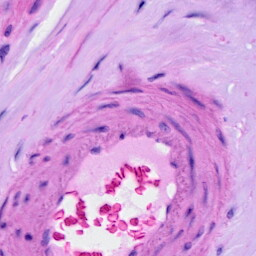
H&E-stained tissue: Ovarian